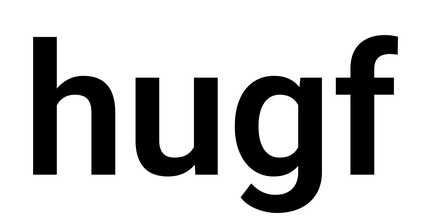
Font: Roboto_SemiBold